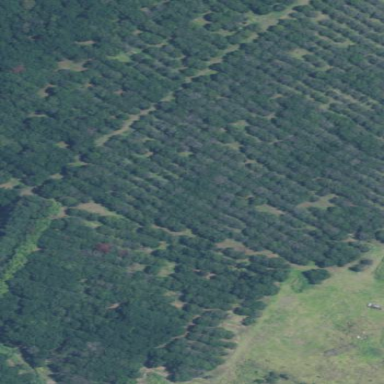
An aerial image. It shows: Orchard filled with macadamia trees.